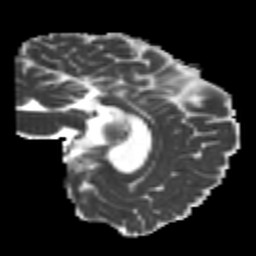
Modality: MD
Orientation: sagittal
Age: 24
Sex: male
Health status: healthy
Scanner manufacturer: philips
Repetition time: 7.476 s
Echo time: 0.08753 s